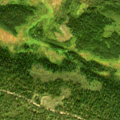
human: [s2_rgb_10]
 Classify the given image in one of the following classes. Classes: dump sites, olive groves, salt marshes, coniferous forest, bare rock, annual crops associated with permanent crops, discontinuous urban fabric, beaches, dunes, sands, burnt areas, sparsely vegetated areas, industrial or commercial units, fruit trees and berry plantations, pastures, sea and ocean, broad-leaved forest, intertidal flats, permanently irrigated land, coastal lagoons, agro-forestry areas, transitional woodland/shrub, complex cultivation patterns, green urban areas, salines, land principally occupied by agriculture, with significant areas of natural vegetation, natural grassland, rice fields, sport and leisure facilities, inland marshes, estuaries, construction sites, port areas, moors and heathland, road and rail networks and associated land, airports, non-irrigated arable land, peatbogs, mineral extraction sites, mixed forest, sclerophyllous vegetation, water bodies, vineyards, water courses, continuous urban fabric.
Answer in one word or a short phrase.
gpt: coniferous forest, transitional woodland/shrub